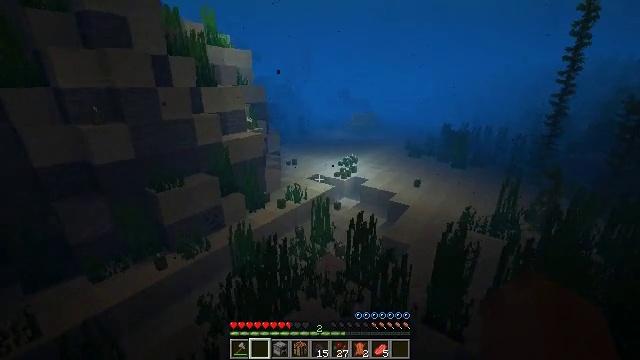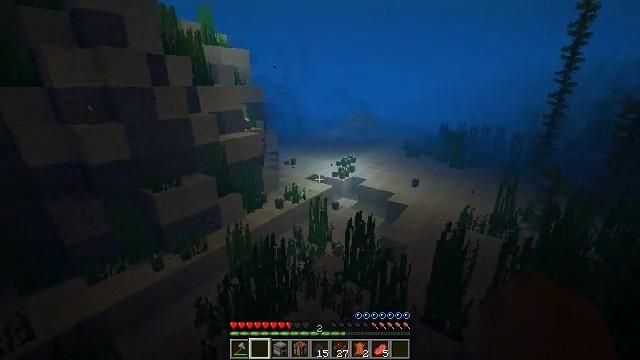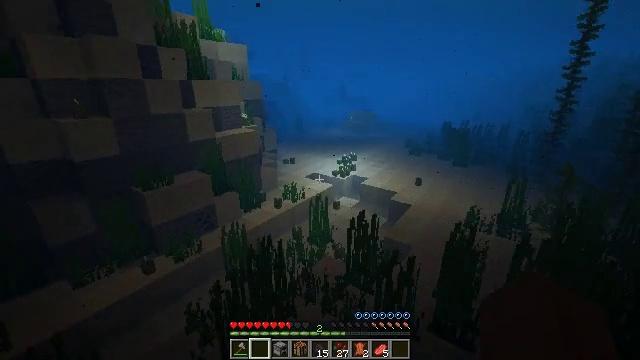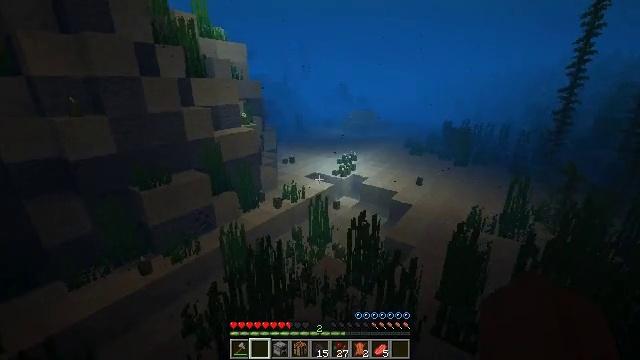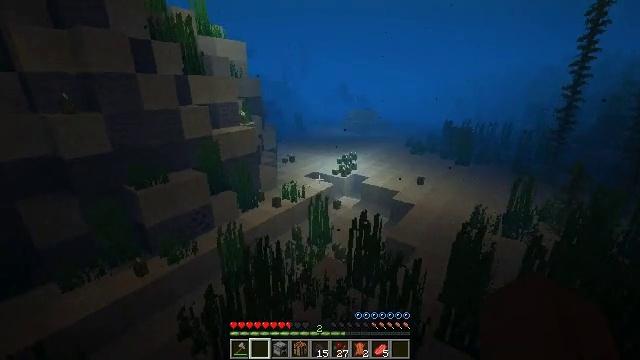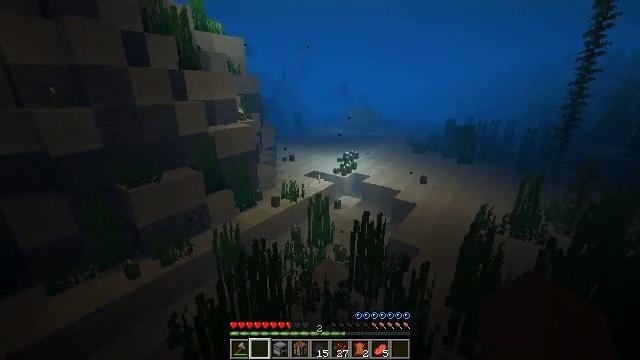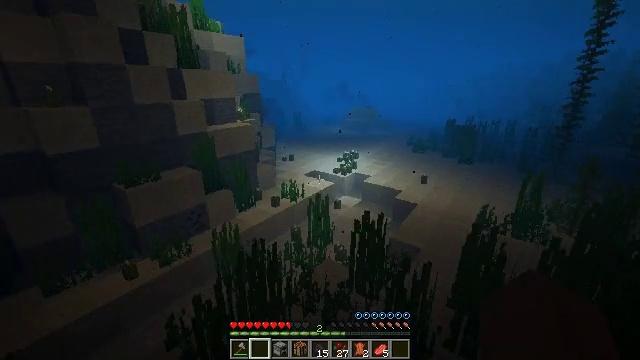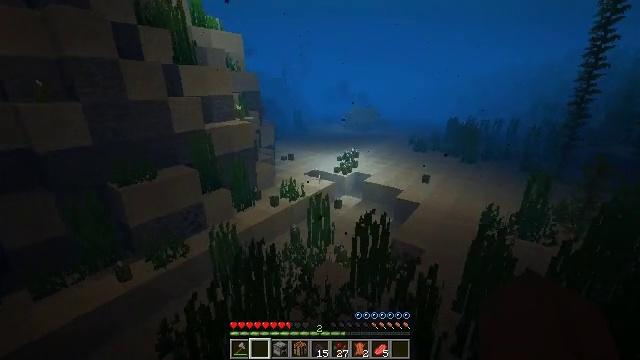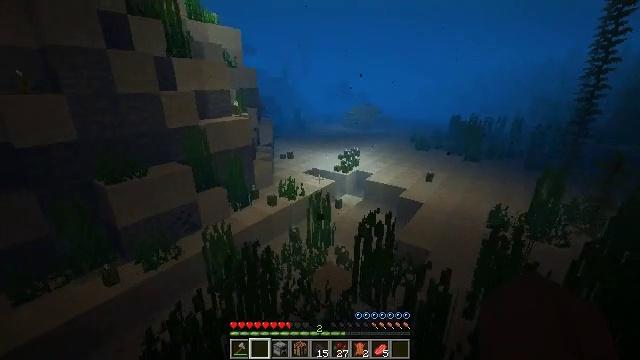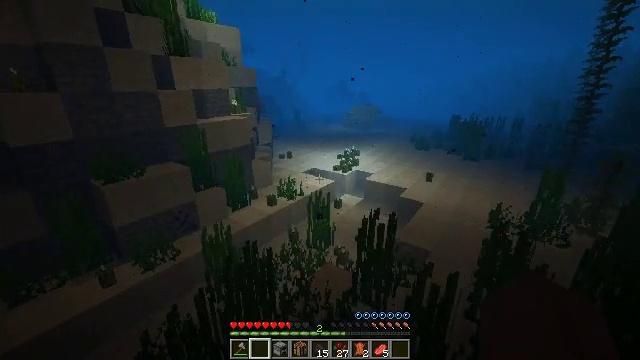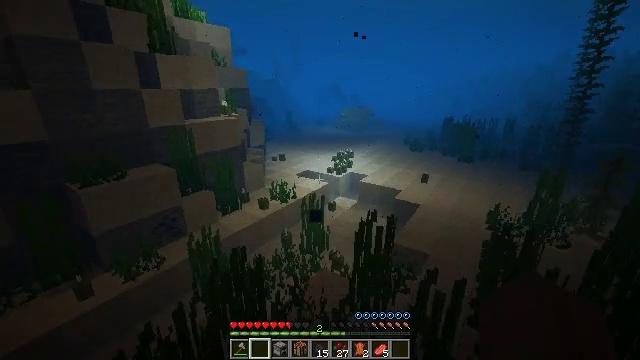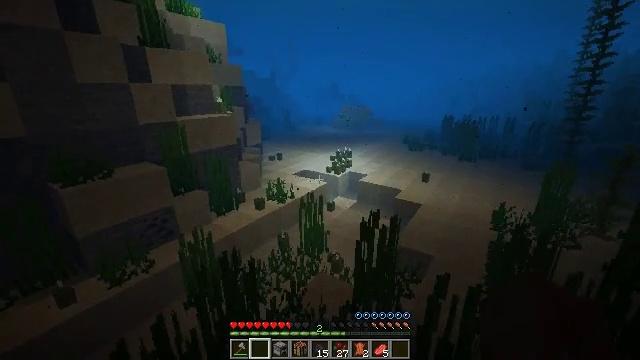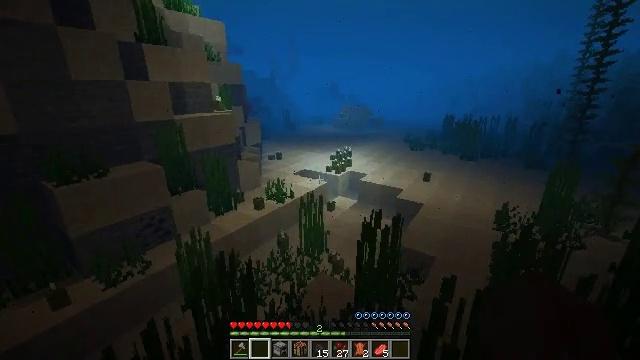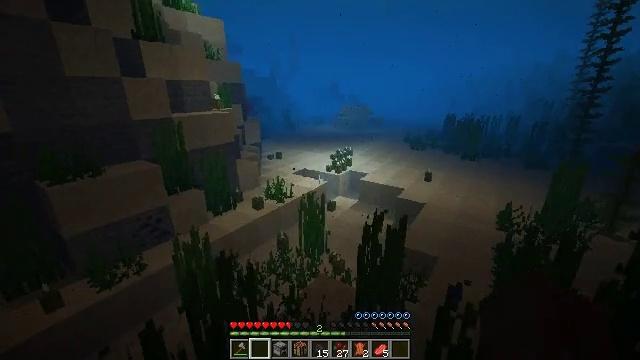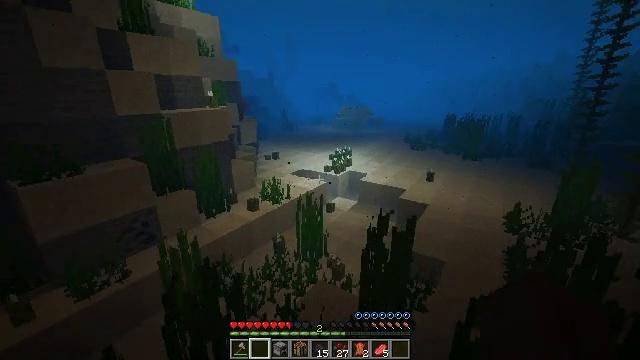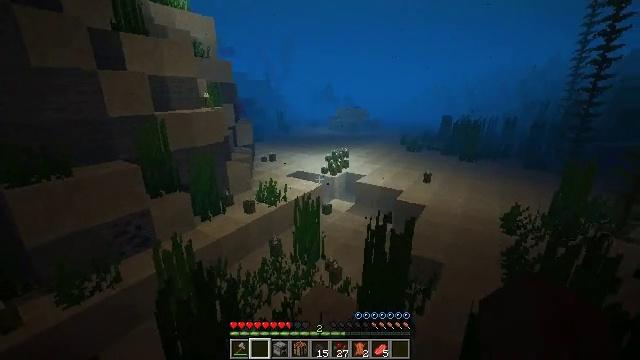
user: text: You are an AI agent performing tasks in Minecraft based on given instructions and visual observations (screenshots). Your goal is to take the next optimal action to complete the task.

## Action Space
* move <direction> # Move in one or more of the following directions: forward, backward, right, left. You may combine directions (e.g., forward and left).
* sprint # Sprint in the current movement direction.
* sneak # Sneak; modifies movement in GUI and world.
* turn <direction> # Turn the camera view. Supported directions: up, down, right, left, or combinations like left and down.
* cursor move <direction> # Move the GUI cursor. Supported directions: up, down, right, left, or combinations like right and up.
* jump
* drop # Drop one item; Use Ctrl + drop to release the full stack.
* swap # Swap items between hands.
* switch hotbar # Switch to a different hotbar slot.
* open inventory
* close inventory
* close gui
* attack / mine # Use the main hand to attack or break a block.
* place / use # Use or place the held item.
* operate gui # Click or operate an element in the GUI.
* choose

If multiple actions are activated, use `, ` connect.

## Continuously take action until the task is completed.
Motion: motion action
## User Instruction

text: Collect sea pickles from the ocean floor.
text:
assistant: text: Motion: move forward, sprint
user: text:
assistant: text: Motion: move forward, sprint
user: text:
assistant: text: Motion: move forward, sprint
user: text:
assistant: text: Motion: move forward, sprint
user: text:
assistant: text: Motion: move forward, sprint
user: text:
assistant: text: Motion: move forward, sprint
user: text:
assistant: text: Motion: move forward, sprint
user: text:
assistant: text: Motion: move forward, sprint
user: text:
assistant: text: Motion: move forward, sprint
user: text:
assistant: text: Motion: move forward, sprint, turn right
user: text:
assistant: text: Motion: move forward, sprint
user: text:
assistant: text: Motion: move forward, sprint
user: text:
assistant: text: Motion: move forward, sprint
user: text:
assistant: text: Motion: move forward, sprint
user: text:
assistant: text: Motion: move forward, sprint
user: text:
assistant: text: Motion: move forward, sprint
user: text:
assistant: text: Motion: move forward, sprint
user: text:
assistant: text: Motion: move forward, sprint
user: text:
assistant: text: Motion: move forward, sprint
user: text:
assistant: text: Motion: move forward, sprint
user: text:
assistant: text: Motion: move forward, sprint
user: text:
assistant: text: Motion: move forward, sprint
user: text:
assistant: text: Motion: move forward, sprint
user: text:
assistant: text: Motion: move forward, sprint
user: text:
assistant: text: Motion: move forward, sprint
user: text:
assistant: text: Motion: move forward, sprint
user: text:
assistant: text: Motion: move forward, sprint
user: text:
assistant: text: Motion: move forward, sprint
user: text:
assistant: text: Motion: move forward, sprint
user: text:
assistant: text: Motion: move forward, sprint